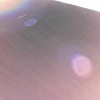
Label: sunburn